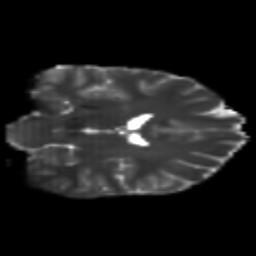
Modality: T2w
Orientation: coronal
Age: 20
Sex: female
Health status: healthy
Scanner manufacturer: philips
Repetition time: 7.386 s
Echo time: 0.08599 s